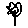
Label: flower